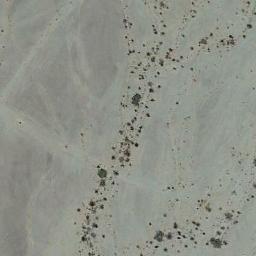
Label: chaparral